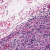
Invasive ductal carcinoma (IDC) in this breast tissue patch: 1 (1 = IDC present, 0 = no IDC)